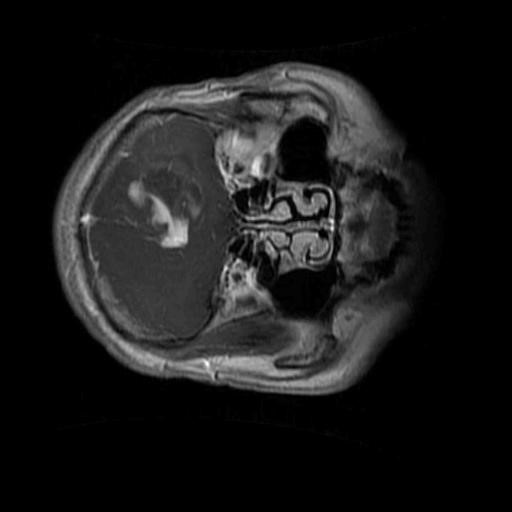
Label: brain_glioma